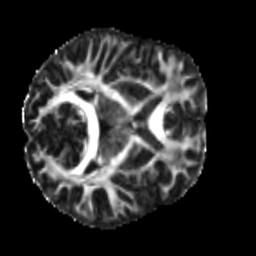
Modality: FA
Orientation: axial
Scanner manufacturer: siemens
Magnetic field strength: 3 T
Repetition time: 4 s
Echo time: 0.0594 s